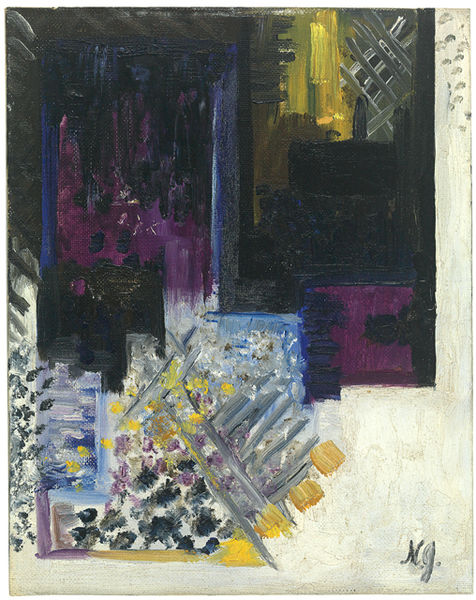
Titel: Harmonie en plus que six opposées, Harmonie en plus que six opposées
Künstler: Natal'ia Sergeevna Goncharova
Standort: Amherst (Massachusetts, USA)
Institution: Mead Art Museum, Amherst College
Schlagwörter: blue, lamp, oil, stairs, white, window, black, dark, gray, grey, painting, room, yellow, bed, flowers, brown, house, light, cubist, purple, letters, door, abstract, kandinsky, violet, schwarz, square, art, colors, geometric, squares, circles, lines, shapes, stroke, impressionist, contemporary, paint, space, spots, spot, crude, constructivist, initials, slash, ng, confusing, oilpainting, purplr, pois, tints, constrast